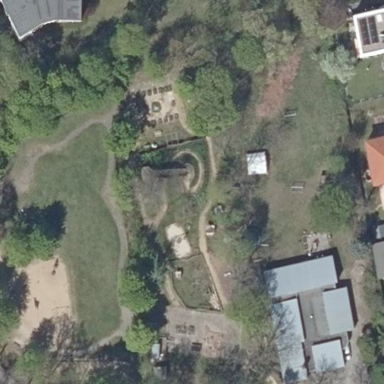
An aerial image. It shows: Playground area for leisure land.